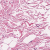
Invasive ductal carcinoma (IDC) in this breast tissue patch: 0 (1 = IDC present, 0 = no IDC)